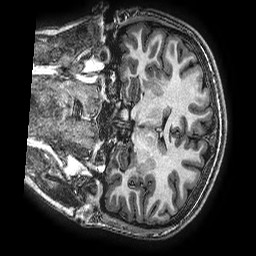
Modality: T1w
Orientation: coronal
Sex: female
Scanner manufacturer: ge
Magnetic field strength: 3 T
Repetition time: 0.00766 s
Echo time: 0.003476 s